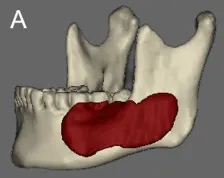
The preoperative virtual surgical design: (A). Determine the range of the lesion.
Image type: radiology (ct)